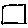
Label: square